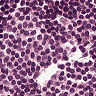
Metastatic tissue present: no